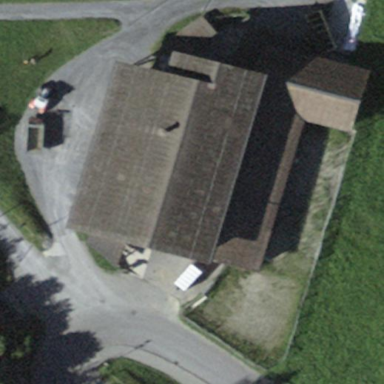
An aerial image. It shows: Farmyard area.